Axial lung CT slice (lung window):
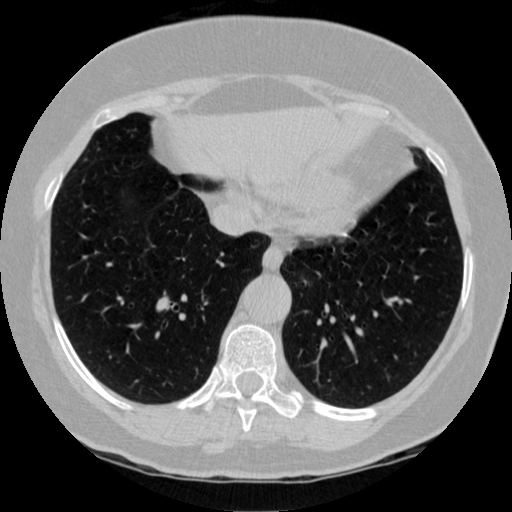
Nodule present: no